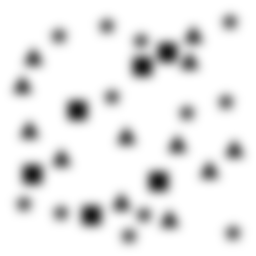
Squares: 6
Triangles: 12
Stars: 12
Total shapes: 30